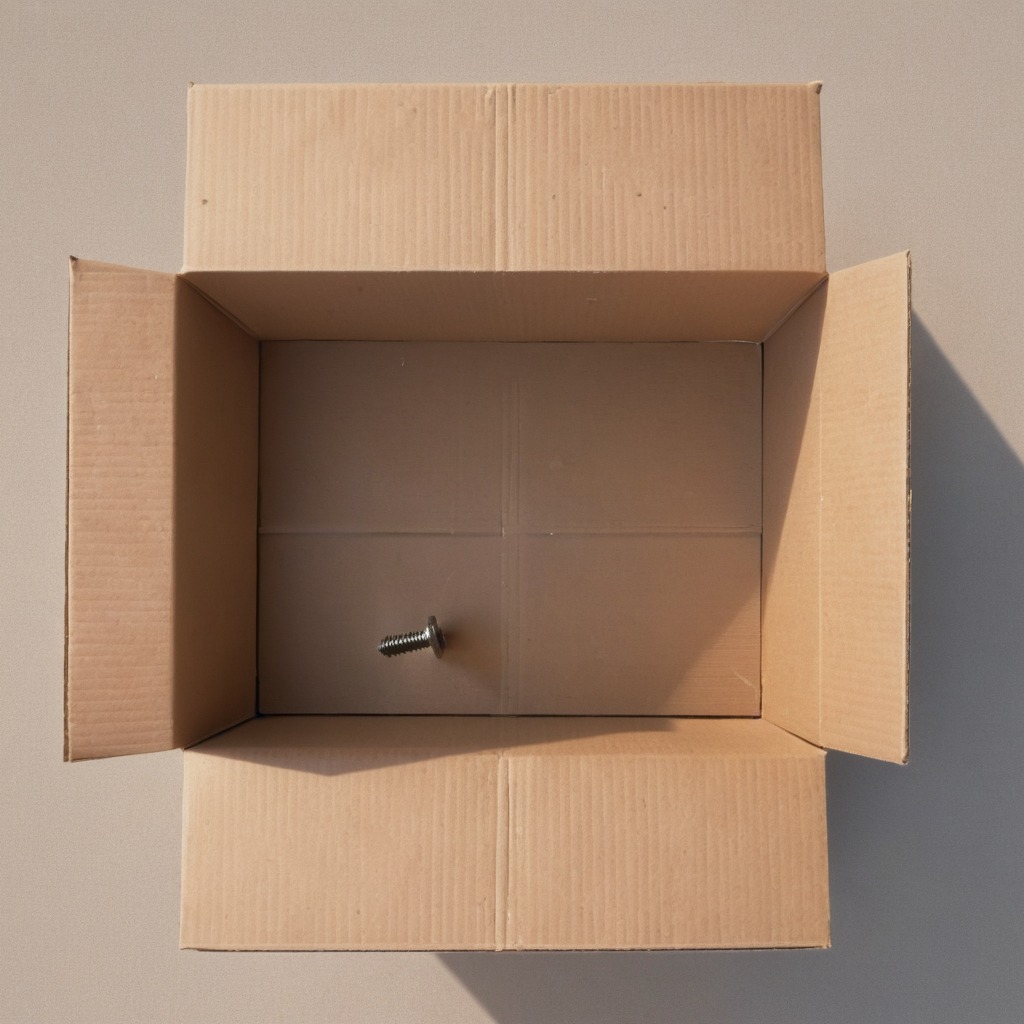
A metal screw is lying on the cardboard box surface in an outdoor workshop during daytime bright natural light soft shadows slightly creased but